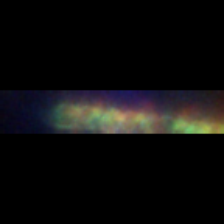
Taxon: Chaetoceros
Group: Diatoms